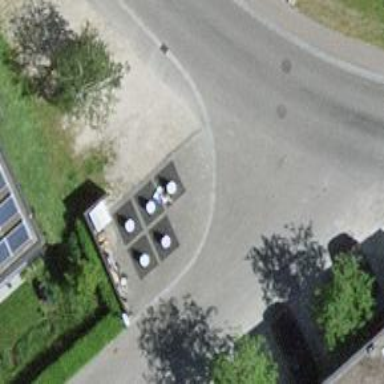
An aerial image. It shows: Recycling container at amenity designated for recycling.